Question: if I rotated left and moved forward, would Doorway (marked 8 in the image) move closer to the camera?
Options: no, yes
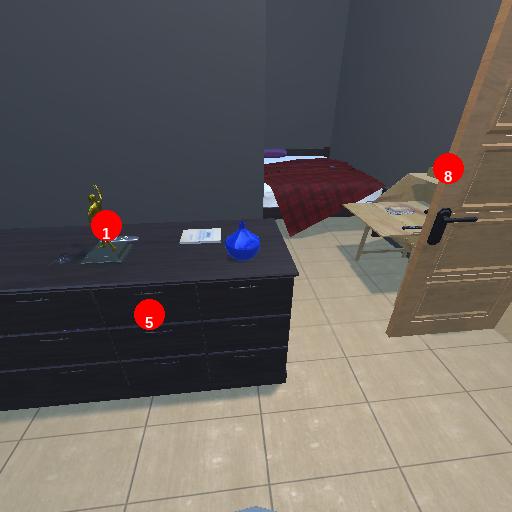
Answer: no